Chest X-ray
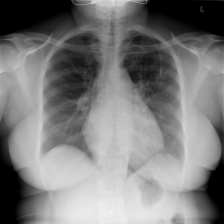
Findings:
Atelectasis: negative
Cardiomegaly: positive
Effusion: negative
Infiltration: negative
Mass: negative
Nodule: negative
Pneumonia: negative
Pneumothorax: negative
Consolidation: negative
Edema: negative
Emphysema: negative
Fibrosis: negative
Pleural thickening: negative
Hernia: negative